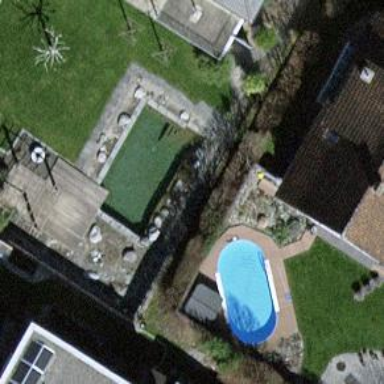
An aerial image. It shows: Swimming pool located in leisure land.